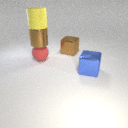
large blue metal cube in front of large brown metal cube